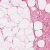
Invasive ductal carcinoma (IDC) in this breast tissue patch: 0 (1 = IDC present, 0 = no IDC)